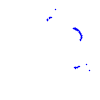
Particle: kaon